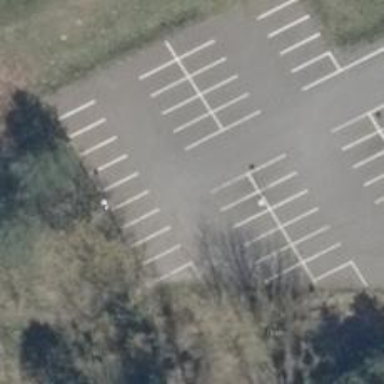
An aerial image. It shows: Road serving as parking aisle.